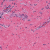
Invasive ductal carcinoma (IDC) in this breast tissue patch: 0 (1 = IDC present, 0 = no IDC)